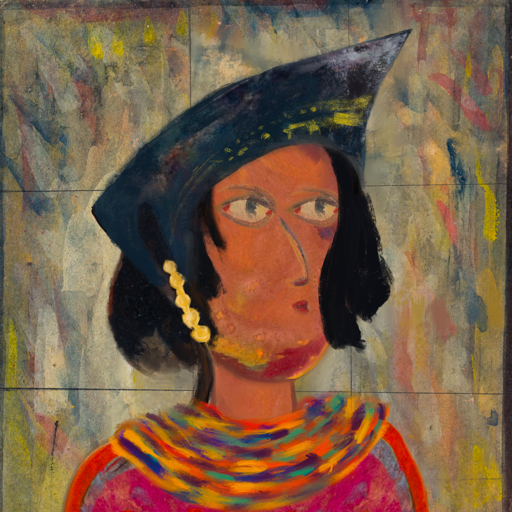
Background: GypsyMother, Head And Neck Side: Mother_And_Son_Son, Face Side: GypsyMother, Bust: Sisters, Hair Side: Mosgoul, Head Accessory: Irani, Second Necklace: An_Impression_2, Necklace: Blank, Baby: Blank